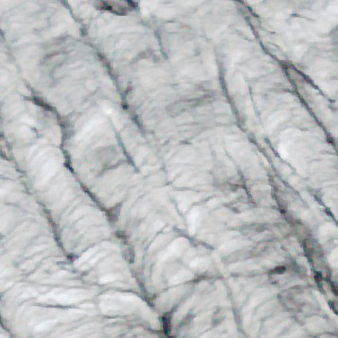
Label: other